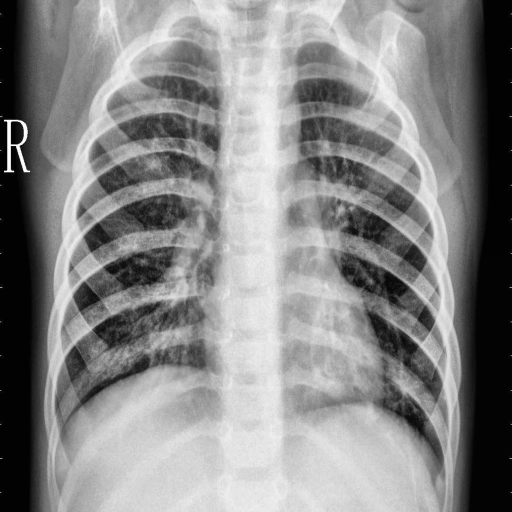
Finding: PNEUMONIA